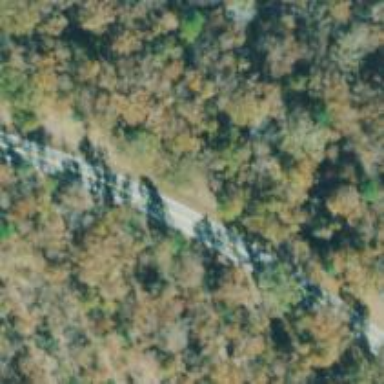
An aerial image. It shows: Asphalt road classified as primary highway.